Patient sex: M
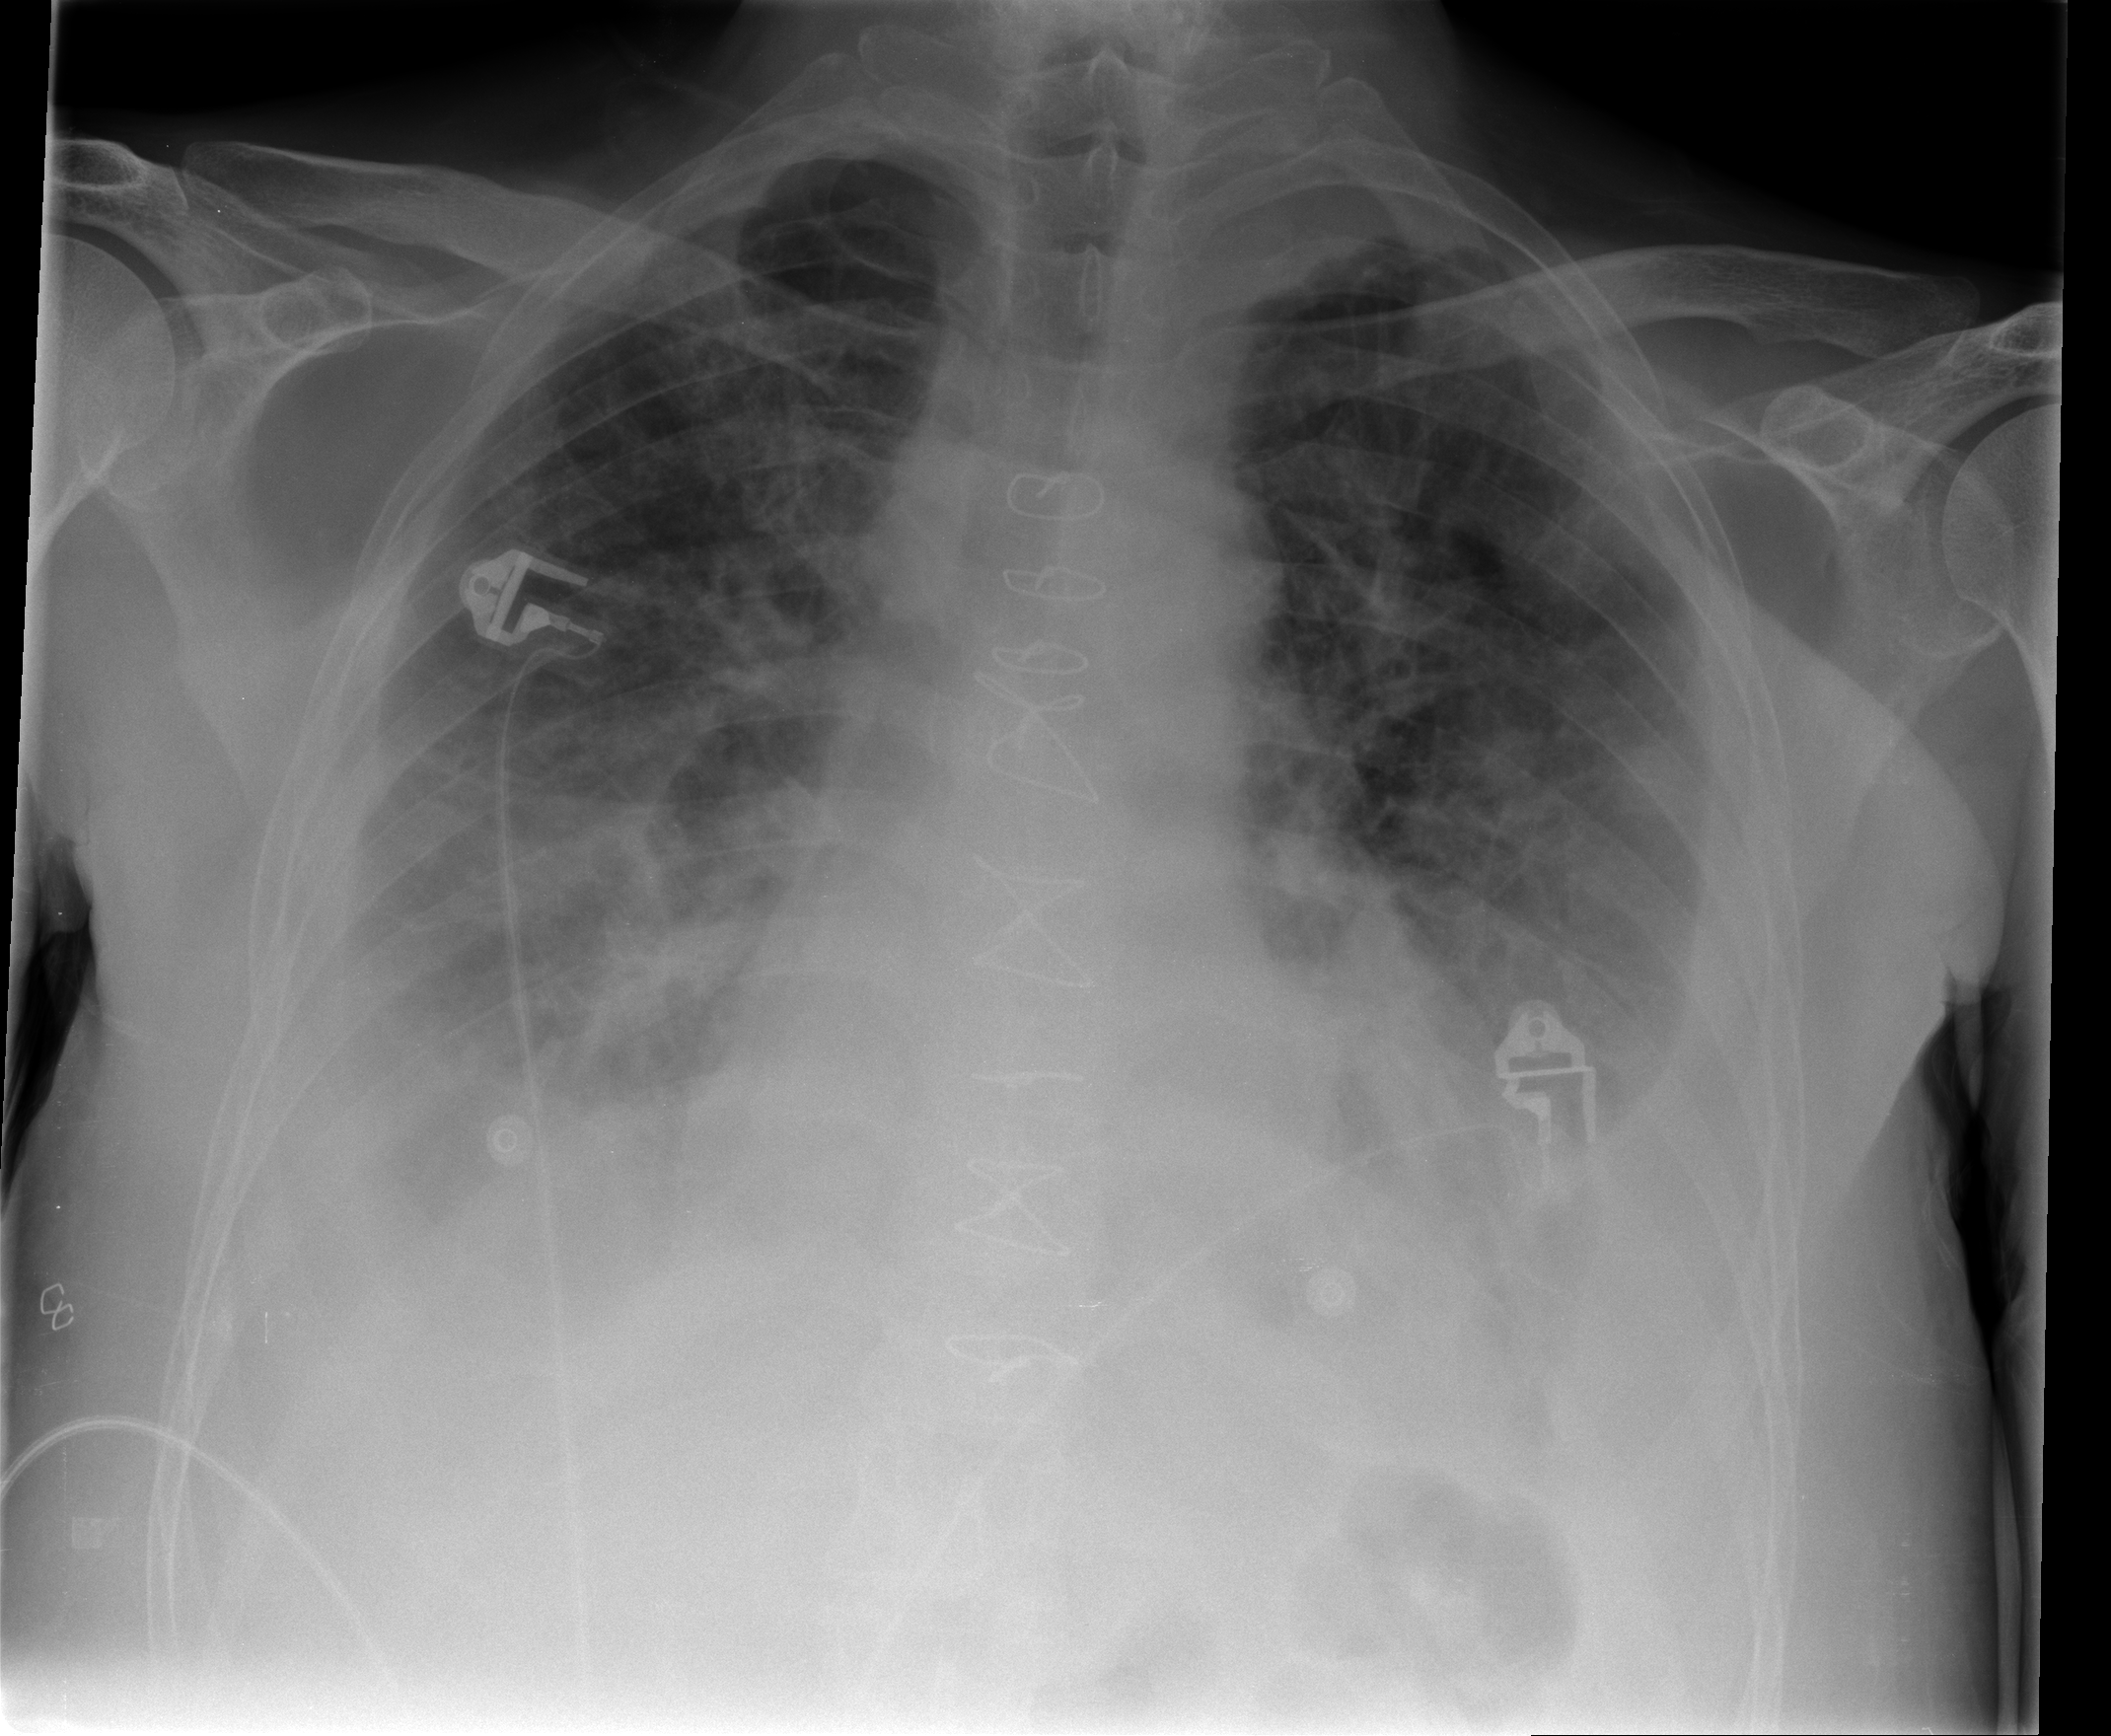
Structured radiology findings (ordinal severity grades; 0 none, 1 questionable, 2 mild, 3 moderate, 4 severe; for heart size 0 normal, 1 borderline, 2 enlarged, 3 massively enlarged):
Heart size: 0
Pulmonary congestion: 2
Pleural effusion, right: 2
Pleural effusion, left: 2
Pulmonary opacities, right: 2
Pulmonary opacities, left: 2
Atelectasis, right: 2
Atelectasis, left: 2